Interaction volume radius: 5 \u00c5
Interaction volume height: 20 \u00c5
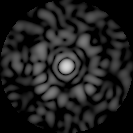
Disorder parameter: 0.7568